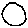
Label: circle